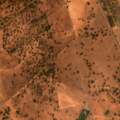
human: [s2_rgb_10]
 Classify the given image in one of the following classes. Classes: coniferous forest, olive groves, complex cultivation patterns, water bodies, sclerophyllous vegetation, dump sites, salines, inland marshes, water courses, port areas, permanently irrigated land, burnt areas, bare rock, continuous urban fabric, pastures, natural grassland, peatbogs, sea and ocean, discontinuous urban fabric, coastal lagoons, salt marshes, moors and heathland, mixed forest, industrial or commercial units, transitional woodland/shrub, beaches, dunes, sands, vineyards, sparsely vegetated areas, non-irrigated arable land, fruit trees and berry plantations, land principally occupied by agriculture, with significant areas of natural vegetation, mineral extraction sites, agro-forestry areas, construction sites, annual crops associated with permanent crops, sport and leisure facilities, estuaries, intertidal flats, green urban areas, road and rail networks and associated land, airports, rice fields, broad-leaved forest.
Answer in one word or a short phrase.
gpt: non-irrigated arable land, agro-forestry areas